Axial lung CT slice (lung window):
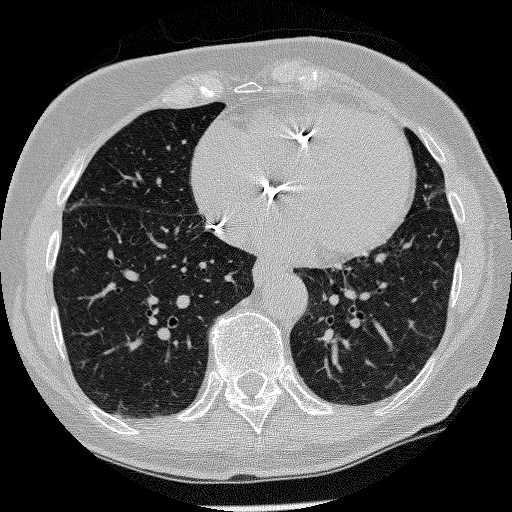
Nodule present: no